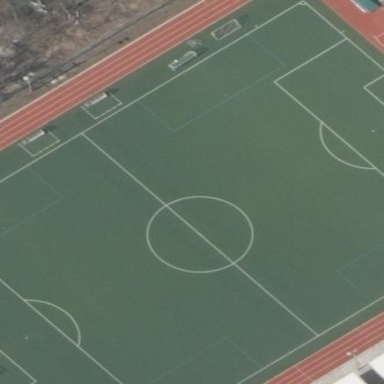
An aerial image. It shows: Soccer pitch for leisureland activities.